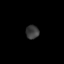
Tissue: lung
Cell type: Others
Senescence score: 0.2161
Nuclear area (px): 179
Mean DAPI intensity: 57.296